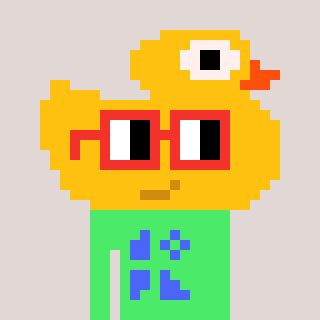
a pixel art character with square red glasses, a ducky-shaped head and a teal-colored body on a warm background